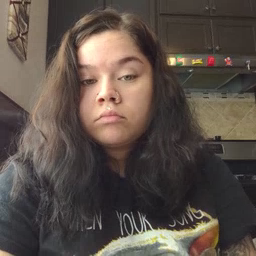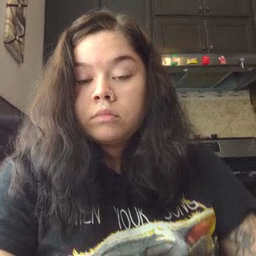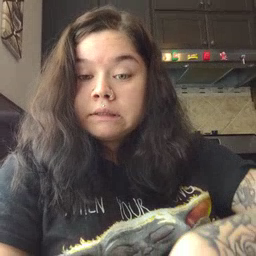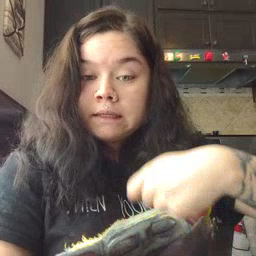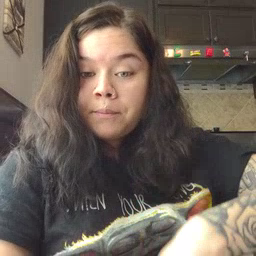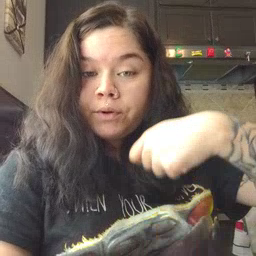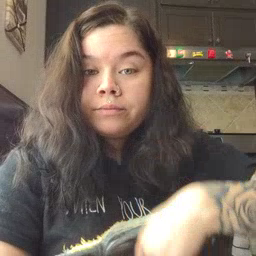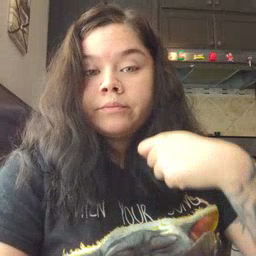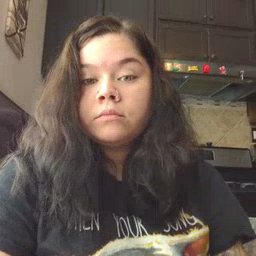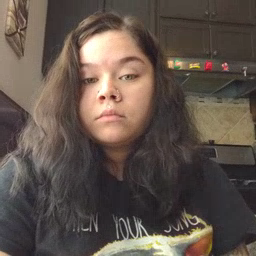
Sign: zipper